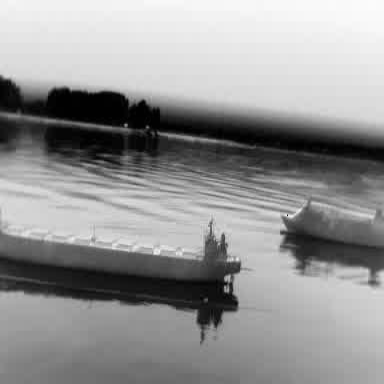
There is a liner in the infrared image.